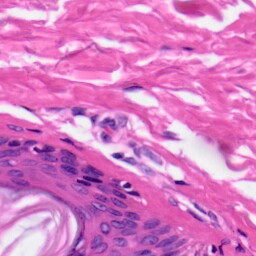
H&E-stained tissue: Skin